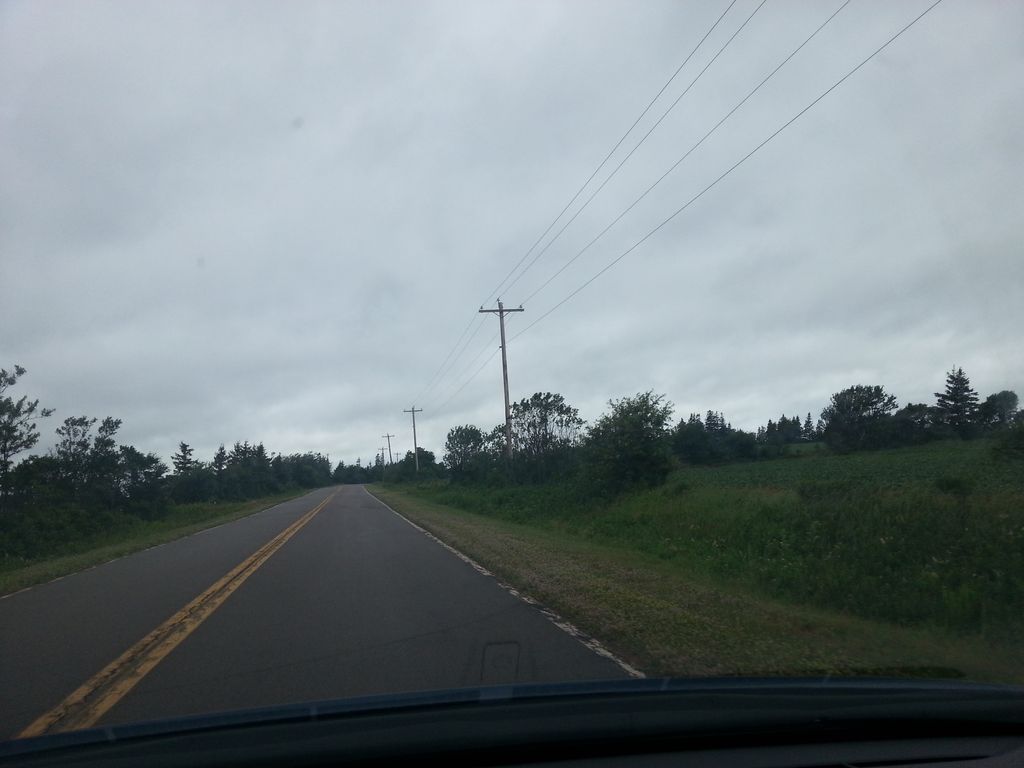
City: charlottetown